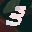
Label: 3